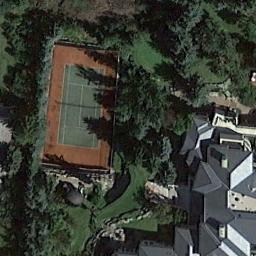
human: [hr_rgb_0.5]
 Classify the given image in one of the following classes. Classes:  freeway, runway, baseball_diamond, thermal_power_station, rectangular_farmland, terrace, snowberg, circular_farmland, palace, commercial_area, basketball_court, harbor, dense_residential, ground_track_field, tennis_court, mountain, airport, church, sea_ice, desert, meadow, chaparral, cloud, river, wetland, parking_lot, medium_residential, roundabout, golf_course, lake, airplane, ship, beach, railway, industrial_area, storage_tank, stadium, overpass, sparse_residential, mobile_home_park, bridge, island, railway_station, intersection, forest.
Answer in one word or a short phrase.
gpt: tennis_court